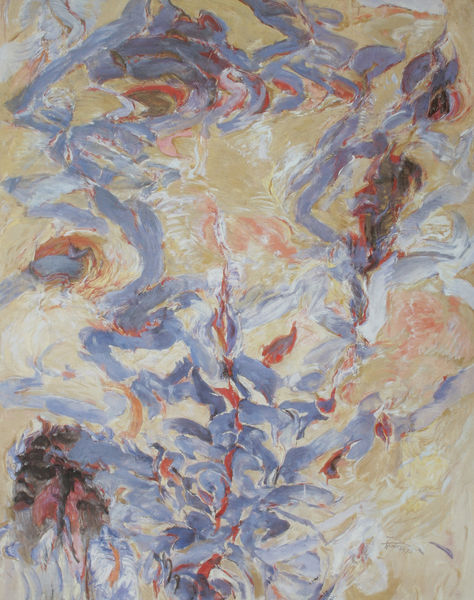
Titel: Blason
Künstler: Hann Trier
Institution: Privatbesitz
Schlagwörter: blau, blätter, gemälde, himmel, wasser, weiß, gelb, impressionismus, bewegung, blume, blumen, hell, orange, schwarz, blüten, rot, malerei, muster, tanz, natur, pastos, pflanze, pflanzen, wellen, studie, abstrakt, farben, modern, formen, frakreich, abstraktion, schwimmen, fresko, tempo, tänzer, informel, pastelle, deckenbild, trier